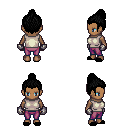
a pixel art fantasy rpg character, female body template, human, dark skin, white sleeveless shirt, magenta pants, black short topknot hairstyle, metal gloves, black slippers, four views (front, back, left, right), 2x2 character sprite sheet, small pixel art, hard edges, no anti-aliasing